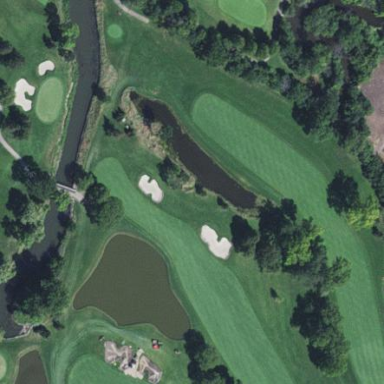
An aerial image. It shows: Grassy area designated as golf fairway.